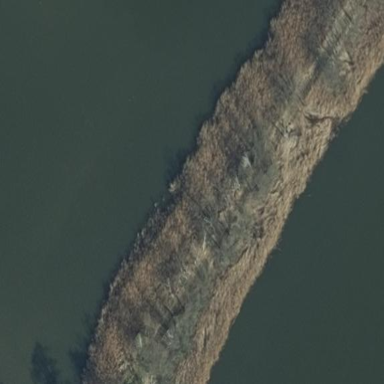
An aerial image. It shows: Reedbed in wetland area.